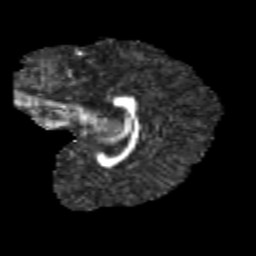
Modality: FA
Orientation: sagittal
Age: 10
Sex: female
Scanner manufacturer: siemens
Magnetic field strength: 3 T
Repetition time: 3.8 s
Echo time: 0.07 s